Group 1:
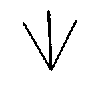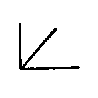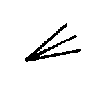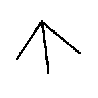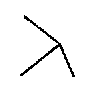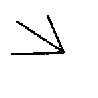
Group 2:
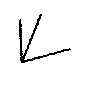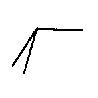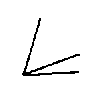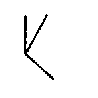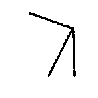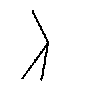
Rule separating the two groups: Angle divided in half vs. angle not divided in half.
Concepts: angle, half, same, same_feature
Author: Mikhail M. Bongard
Reference: M. M. Bongard, Pattern Recognition, Spartan Books, 1970, p. 239.